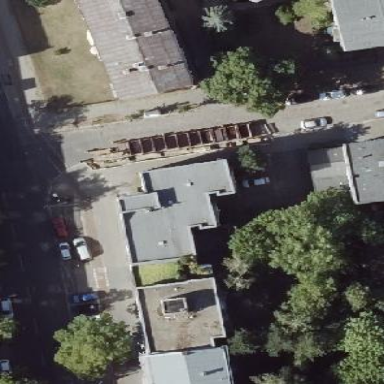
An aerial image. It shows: View of apartment building.